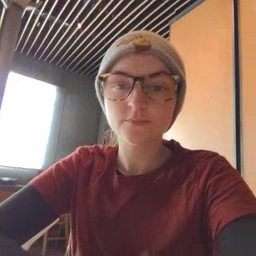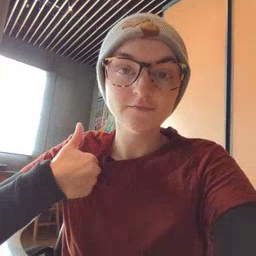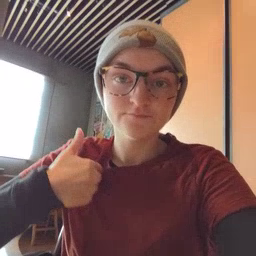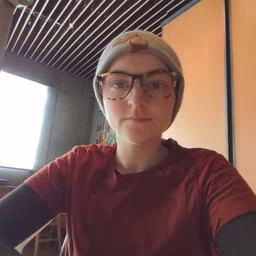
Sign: have